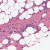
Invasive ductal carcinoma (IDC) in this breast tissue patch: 1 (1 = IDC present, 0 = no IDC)